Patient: sex M, age 67
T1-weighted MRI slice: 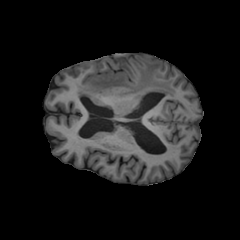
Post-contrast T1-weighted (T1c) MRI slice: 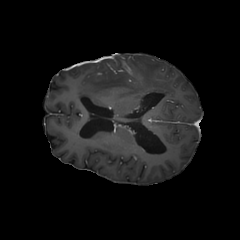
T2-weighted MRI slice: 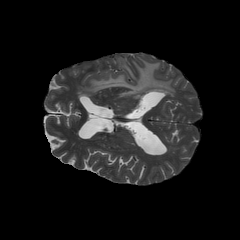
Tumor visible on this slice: yes
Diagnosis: Glioblastoma, IDH-wildtype
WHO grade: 4